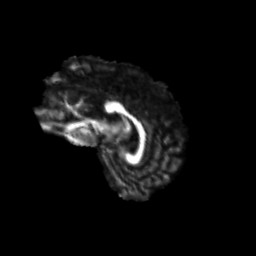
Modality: FA
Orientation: sagittal
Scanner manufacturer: siemens
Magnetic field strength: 3 T
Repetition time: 9.2 s
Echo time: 0.084 s